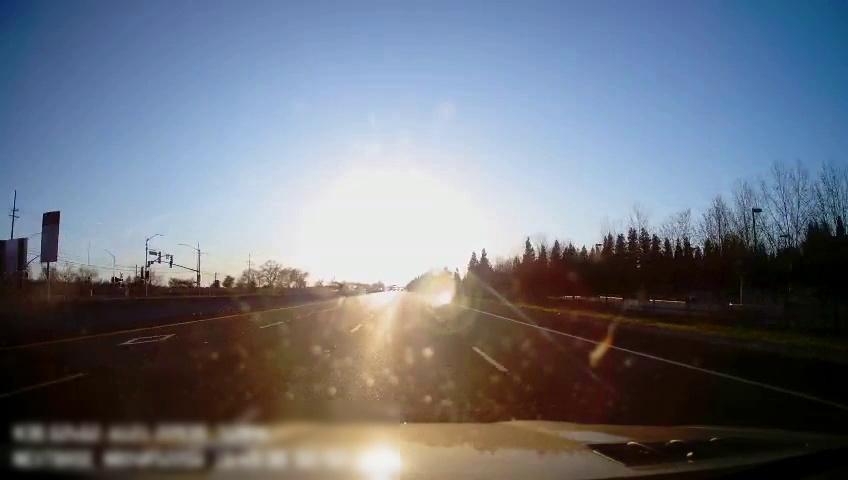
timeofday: Day
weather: Sunny
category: Drivable Space
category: Lanes | Alternate Lane
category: Lanes | Alternate Lane
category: Lanes | Current Lane
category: Lanes | Current Lane
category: Lanes | Alternate Lane
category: Traffic | Signs
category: Traffic | Lights
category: Traffic | Lights